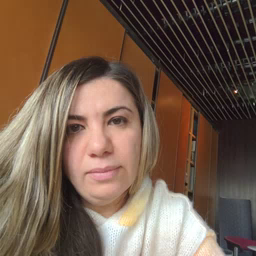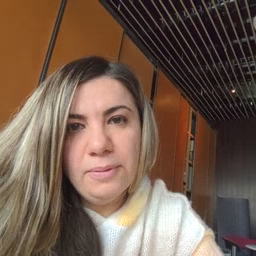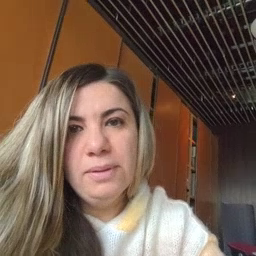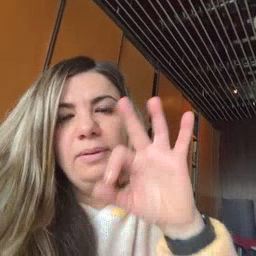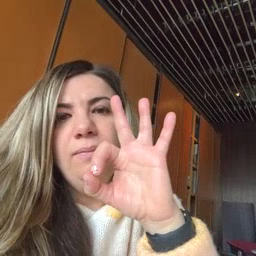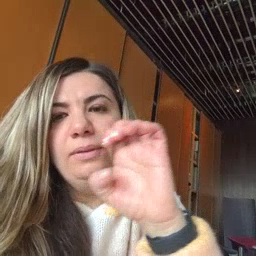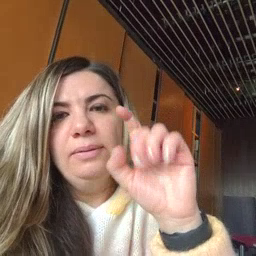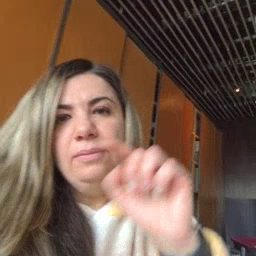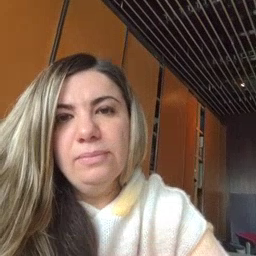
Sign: feet